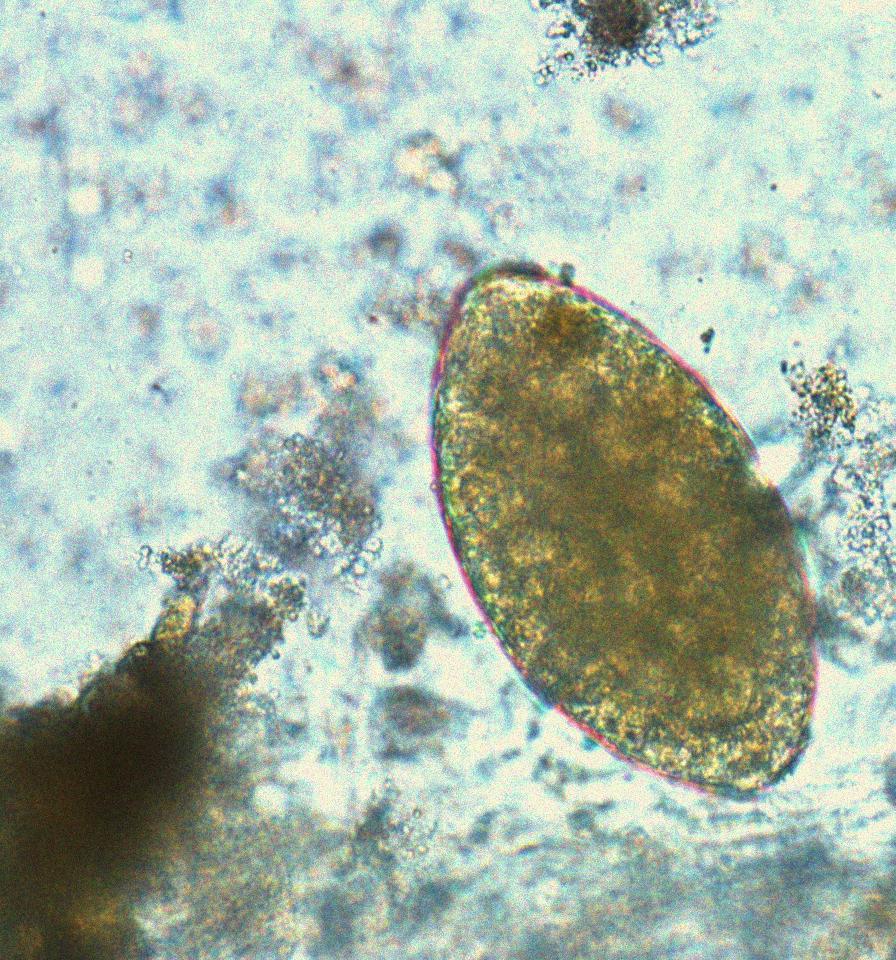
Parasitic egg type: Fasciolopsis buski